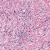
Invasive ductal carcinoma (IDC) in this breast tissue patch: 0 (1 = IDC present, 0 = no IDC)